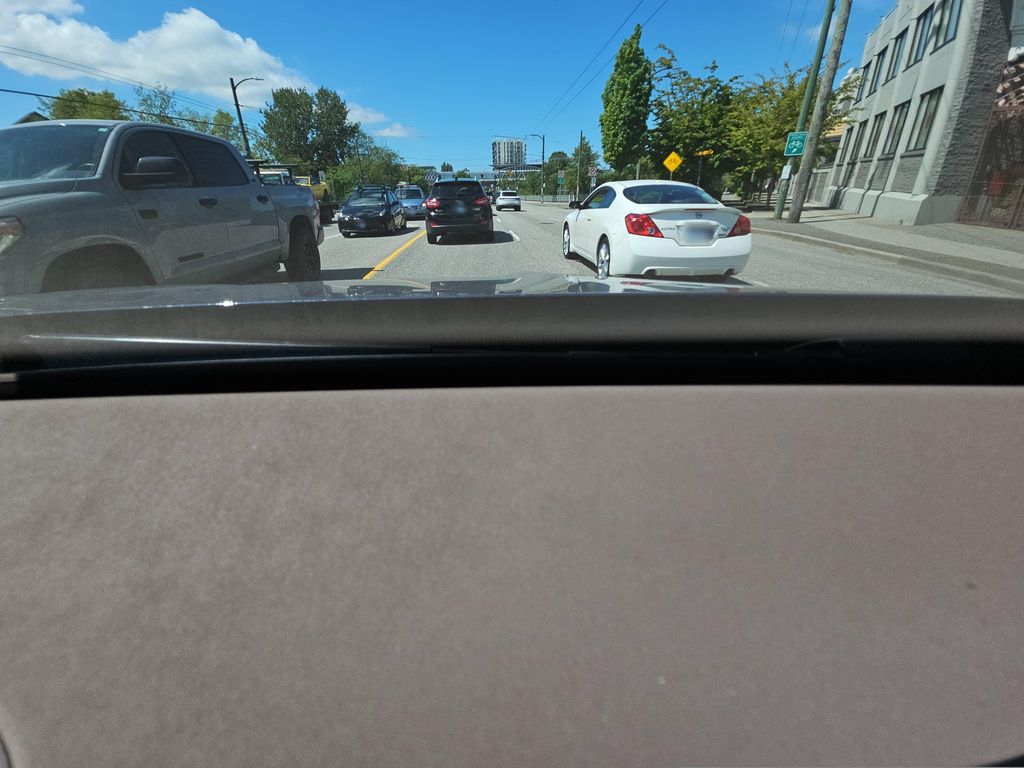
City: vancouver